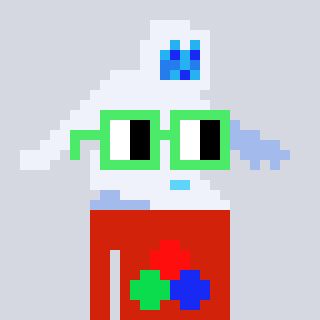
a pixel art character with square light green glasses, a yeti-shaped head and a red-colored body on a cool background